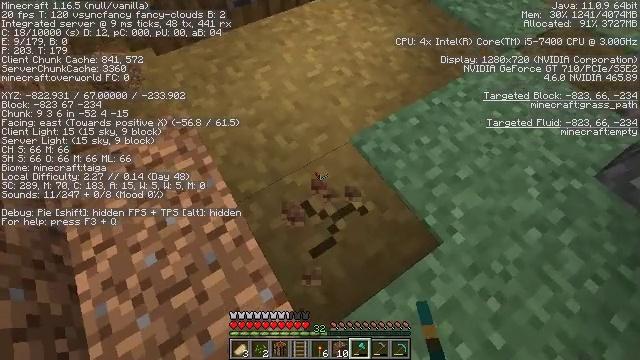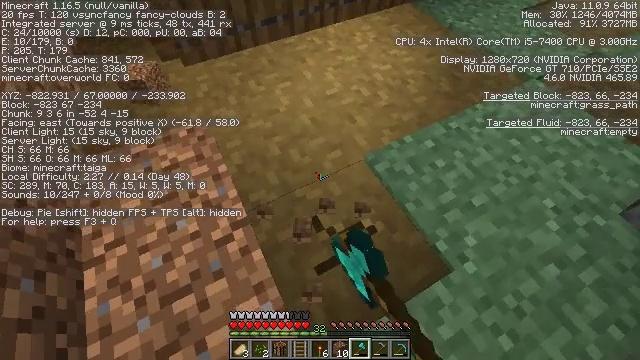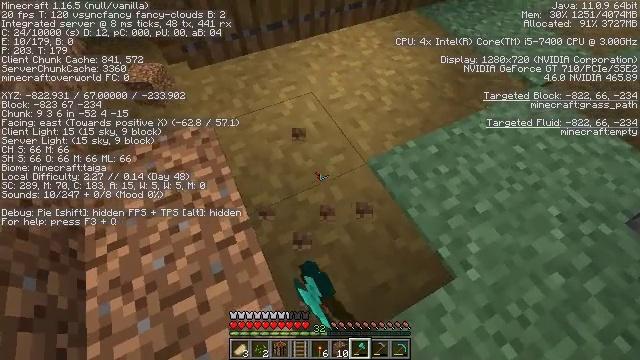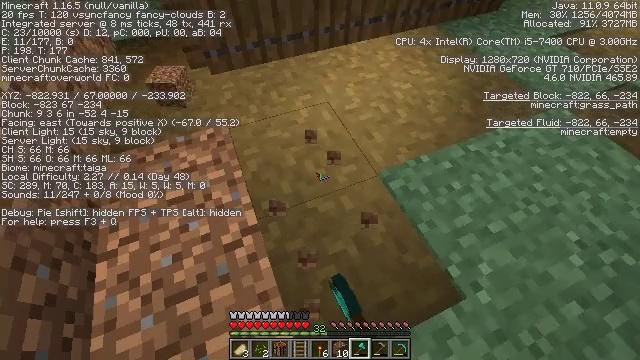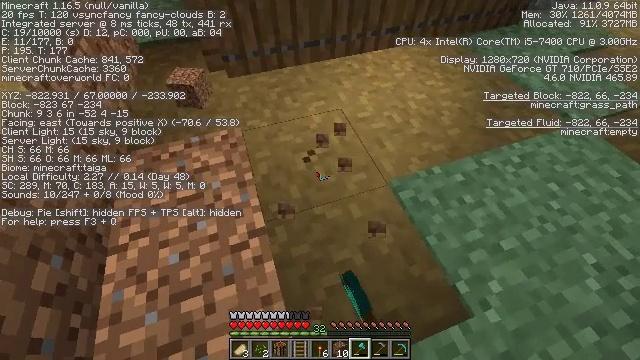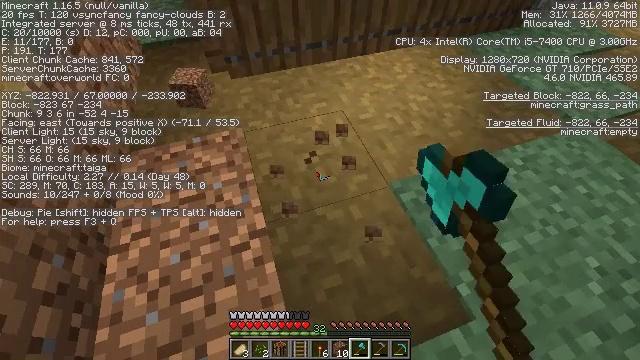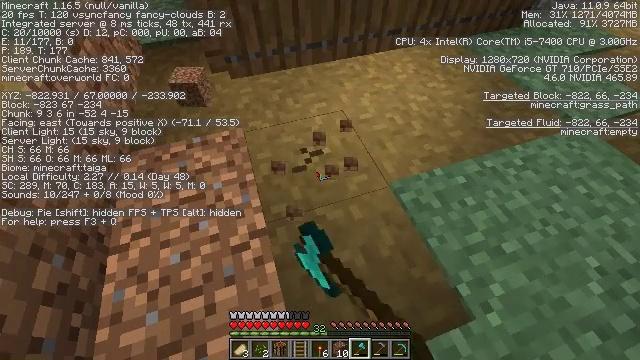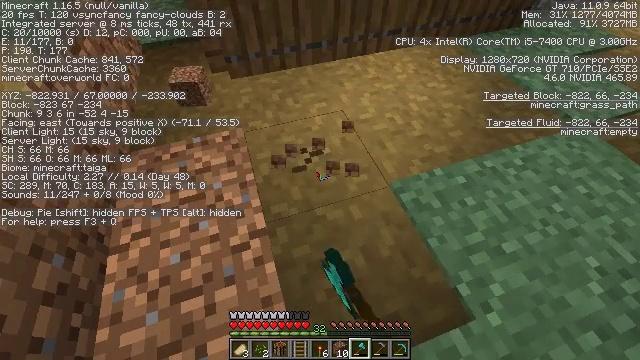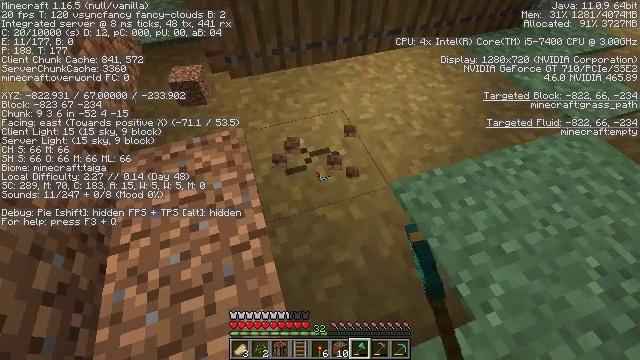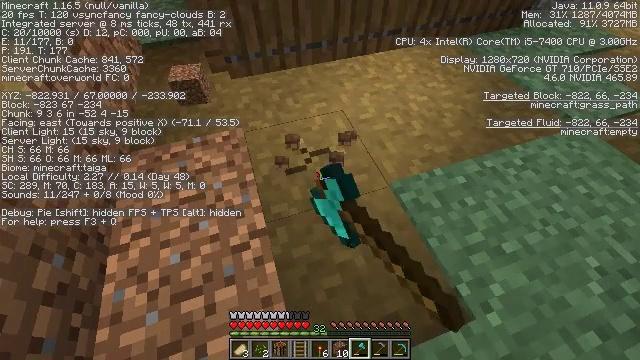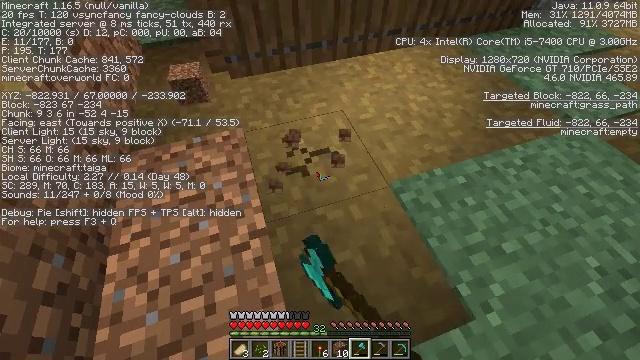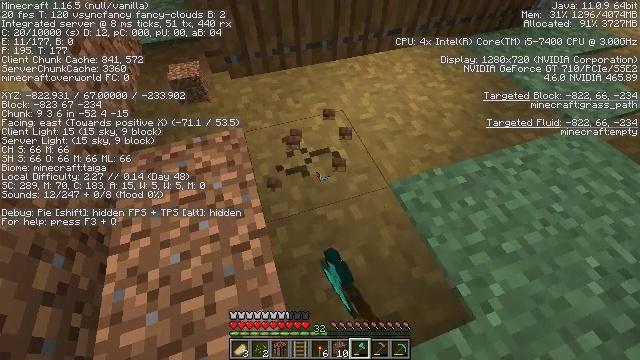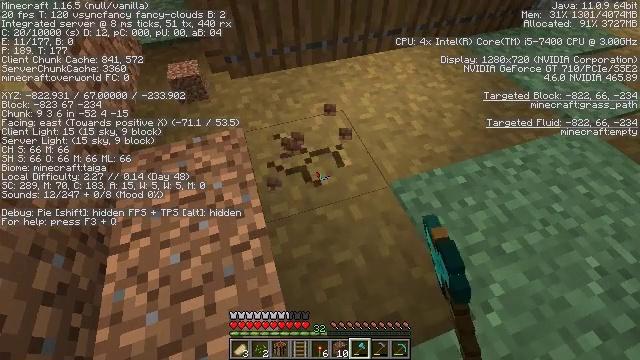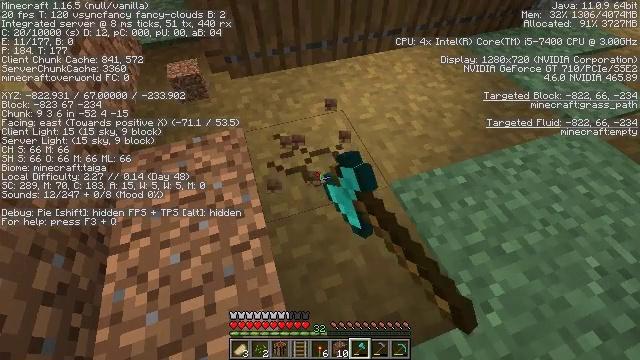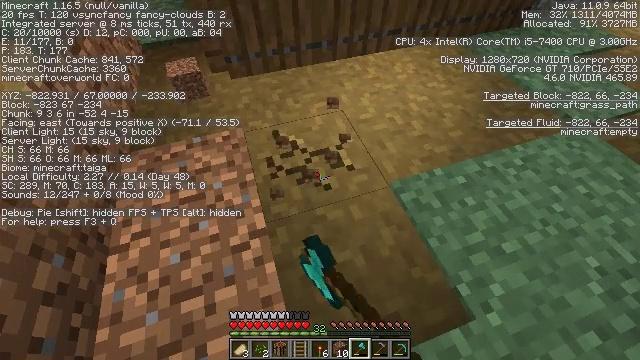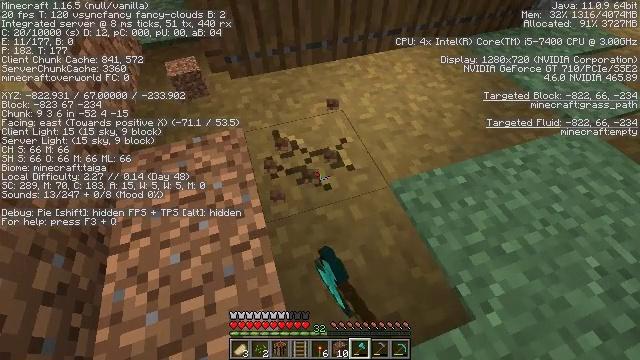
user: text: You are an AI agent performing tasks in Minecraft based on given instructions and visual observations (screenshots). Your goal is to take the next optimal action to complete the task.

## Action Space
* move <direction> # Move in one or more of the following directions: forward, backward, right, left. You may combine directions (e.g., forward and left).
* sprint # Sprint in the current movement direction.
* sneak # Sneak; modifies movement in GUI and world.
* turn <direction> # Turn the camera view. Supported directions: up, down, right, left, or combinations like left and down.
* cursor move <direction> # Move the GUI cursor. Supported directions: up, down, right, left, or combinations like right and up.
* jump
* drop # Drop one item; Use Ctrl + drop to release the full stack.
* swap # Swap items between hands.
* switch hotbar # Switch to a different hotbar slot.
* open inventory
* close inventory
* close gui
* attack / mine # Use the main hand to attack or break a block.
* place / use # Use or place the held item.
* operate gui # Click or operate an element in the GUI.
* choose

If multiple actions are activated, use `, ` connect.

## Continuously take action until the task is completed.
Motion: motion action
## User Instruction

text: Reclaim the grass path segment.
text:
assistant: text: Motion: turn left and up, attack / mine
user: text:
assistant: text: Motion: turn left, attack / mine
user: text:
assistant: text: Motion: turn left and up, attack / mine
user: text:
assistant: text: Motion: turn left and up, attack / mine
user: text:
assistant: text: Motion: attack / mine
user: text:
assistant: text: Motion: attack / mine
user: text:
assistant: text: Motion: attack / mine
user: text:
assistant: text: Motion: attack / mine
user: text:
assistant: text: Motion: attack / mine
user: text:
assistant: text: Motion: attack / mine
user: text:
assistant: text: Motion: attack / mine
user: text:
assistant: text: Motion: attack / mine
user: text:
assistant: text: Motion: attack / mine
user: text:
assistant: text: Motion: attack / mine
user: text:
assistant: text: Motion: attack / mine
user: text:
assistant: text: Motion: attack / mine
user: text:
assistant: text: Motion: attack / mine
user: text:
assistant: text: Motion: attack / mine
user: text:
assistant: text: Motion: attack / mine
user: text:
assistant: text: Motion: attack / mine
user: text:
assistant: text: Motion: attack / mine
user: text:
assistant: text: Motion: attack / mine
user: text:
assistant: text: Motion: attack / mine
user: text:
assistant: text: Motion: turn right and down, attack / mine
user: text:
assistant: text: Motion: turn right and down, attack / mine
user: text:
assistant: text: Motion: turn right and down, attack / mine
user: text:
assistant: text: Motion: turn right and down, attack / mine
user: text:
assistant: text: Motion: attack / mine
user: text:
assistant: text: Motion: attack / mine
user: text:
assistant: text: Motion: attack / mine